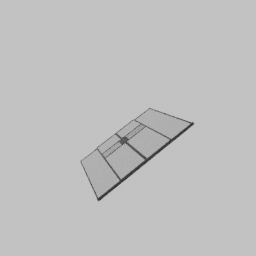
Label: architecture